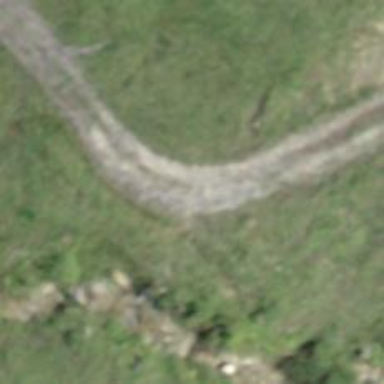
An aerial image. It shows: Backcountry track for hiking.